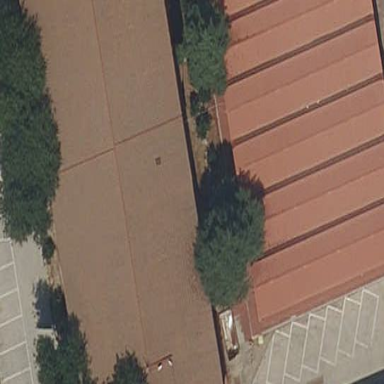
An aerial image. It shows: School building.